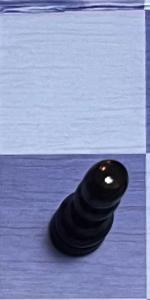
Label: Pawn_Black